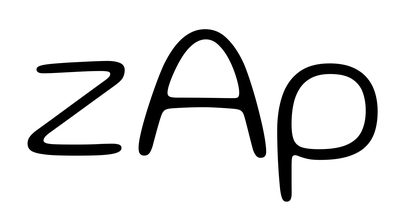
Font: Gluten_ExtraLight